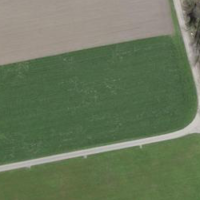
EUNIS habitat code: 52
Species observed at this site:
Cornus sanguinea